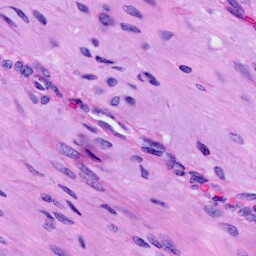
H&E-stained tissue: Cervix